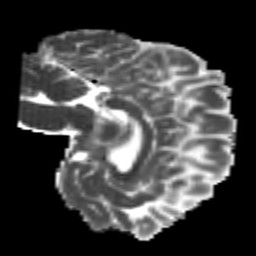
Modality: MD
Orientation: sagittal
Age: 22
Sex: male
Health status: healthy
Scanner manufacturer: philips
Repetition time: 7.476 s
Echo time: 0.08753 s